Question: For some reason, my jQuery / Javascript intellisense stopped working in Visual Studio. I'm not sure what change caused this to 'break'. I've already gone through and reset all Visual Studio settings. the vsdoc is included in the 'Site.Master' file. Not sure why this isn't working.
'''
<script src="<%= Url.Content("~/Scripts/jQuery/jquery-1.4.1-vsdoc.js") %>" type="text/javascript"></script>
'''
Here is an example of what I get when trying to use intellisense. These are the only options I ALWAYS have.

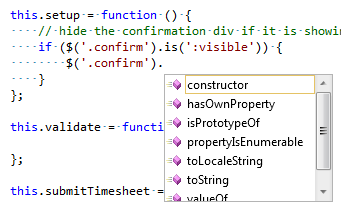
Answer: I found the problem. I had the 'vsdoc' for jQuery intellisense included, however, using the helper caused it to not work:
'''
<script src="<%= Url.Content("~/Scripts/jquery/jquery-1.7.1-vsdoc.js") %>">
</script>
'''
It is easily fixed by referencing the file like so:
'''
<script src="../../Scripts/jQuery/jquery-1.7.1-vsdoc.js">
</script>
'''
This also seems to be common for CSS intellisense.